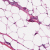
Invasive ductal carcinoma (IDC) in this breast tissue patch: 1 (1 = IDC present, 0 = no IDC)